Question: <URL>
I'm using 'CABasicAnimation' to create a progress indicator that is like a pie chart. Similar to the iOS 7 app download animation:

The animation is set up as follows:
'''
- (void)drawRect:(CGRect)rect
{
[super drawRect:rect];
CGFloat radius = CGRectGetWidth(self.frame) / 2;
CGFloat inset = 1;
CAShapeLayer *ring = [CAShapeLayer layer];
ring.path = [UIBezierPath bezierPathWithRoundedRect:CGRectInset(self.bounds, inset, inset)
cornerRadius:radius-inset].CGPath;
ring.fillColor = [UIColor clearColor].CGColor;
ring.strokeColor = [UIColor whiteColor].CGColor;
ring.lineWidth = 2;
self.innerPie = [CAShapeLayer layer];
inset = radius/2;
self.innerPie.path = [UIBezierPath bezierPathWithRoundedRect:CGRectInset(self.bounds, inset, inset)
cornerRadius:radius-inset].CGPath;
self.innerPie.fillColor = [UIColor clearColor].CGColor;
self.innerPie.strokeColor = [UIColor whiteColor].CGColor;
self.innerPie.lineWidth = (radius-inset)*2;
self.innerPie.strokeStart = 0;
self.innerPie.strokeEnd = 0;
[self.layer addSublayer:ring];
[self.layer addSublayer:self.innerPie];
self.progress = 0.0;
}
'''
The animation is triggered by setting the progress of the view:
'''
- (void)setProgress:(CGFloat)progress animated:(BOOL)animated {
self.progress = progress;
if (animated) {
CGFloat totalDurationForFullCircleAnimation = 0.25;
CABasicAnimation *pathAnimation = [CABasicAnimation animationWithKeyPath:@"strokeEnd"];
self.innerPie.strokeEnd = progress;
pathAnimation.delegate = self;
pathAnimation.fromValue = @([self.innerPie.presentationLayer strokeEnd]);
pathAnimation.toValue = @(progress);
pathAnimation.duration = totalDurationForFullCircleAnimation * ([pathAnimation.toValue floatValue] - [pathAnimation.fromValue floatValue]);
[self.innerPie addAnimation:pathAnimation forKey:@"strokeEndAnimation"];
}
else {
[CATransaction setDisableActions:YES];
[CATransaction begin];
self.innerPie.strokeEnd = progress;
[CATransaction commit];
}
}
'''
However, in cases where I set the progress to something small, such as '0.25', there's a jump in the animation. It goes a little forward clockwise, jumps back, then keeps going forward as normal. It's worth nothing that .
How do I stop the jump? This code works well in every case except when the progress is very low. What am I doing wrong?
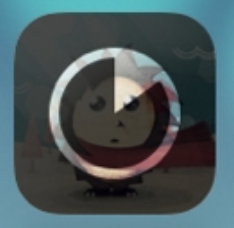
Answer: Ah! We should have seen this earlier. The problem is this line in your 'if (animated)' block:
'''
self.innerPie.strokeEnd = progress;
'''
Since innerPie is a Core Animation layer, this causes an implicit animation (most property changes do). This animation is fighting with your own animation. You can prevent this from happening by disabling implicit animation while setting the strokeEnd:
'''
[CATransaction begin];
[CATransaction setDisableActions:YES];
self.innerPie.strokeEnd = progress;
[CATransaction commit];
'''
(Note how 'setDisableActions:' is within the begin/commit.)
Alternatively, you can remove your own animation and just use the automatic one, using something like 'setAnimationDuration:' to change its length.
Original Suggestions:
My guess is that your 'drawRect:' is being called, which resets your strokeEnd value. Those layers should probably not be set up in 'drawRect:' anyway. Try moving that setup to an init method or 'didMoveToWindow:' or similar.
If that's not effective, I would suggest adding log statements to track the value of 'progress' and '[self.innerPie.presentationLayer strokeEnd]' each time the method is called; perhaps they're not doing what you expect.